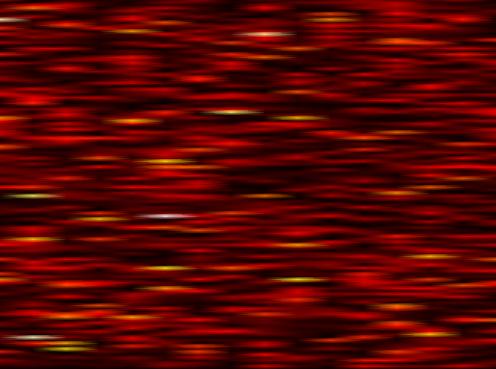
Label: UFMC